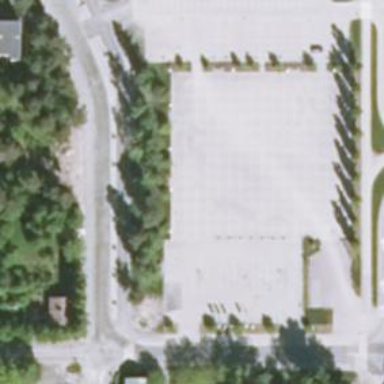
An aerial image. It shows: Pedestrian road leading to marketplace.